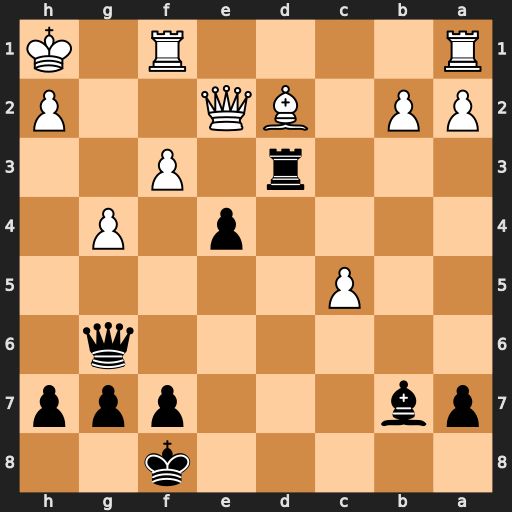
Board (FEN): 5k2/pb3ppp/6q1/2P5/4p1P1/3r1P2/PP1BQ2P/R4R1K
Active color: b
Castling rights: -
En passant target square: -
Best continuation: exf3 Qf2 Rxd2